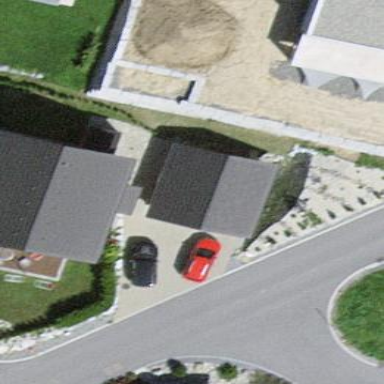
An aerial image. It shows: Garage building.